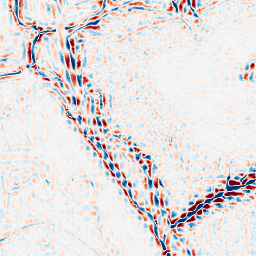
Category: wavelet
Decomposition family: wavelet_dwt
Decomposition parameters: wavelet: db4
level: 3
Upsampling method: quartic
Upsampling parameters: scale: 2
Upsampling scale: 2